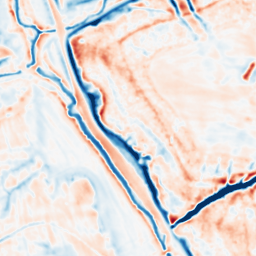
Category: multiscale
Decomposition family: dog
Decomposition parameters: sigma_low: 1
sigma_high: 5
Upsampling method: cubic_catmull_rom
Upsampling parameters: scale: 8
Upsampling scale: 8